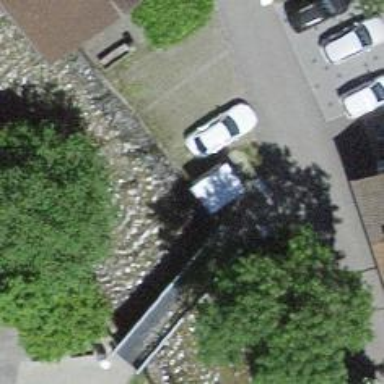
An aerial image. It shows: Footway on bridge.